Question: I'm working on application for embedded and we have 256x64 grayscale screen. Qt 5.3 perfectly renders on that screen with -platform linuxfb option. Obviously, we save every pixel of space, so I faced with trouble: Qt Designer adds excess 1 pixel spacing for every layout element deeper in hierarchy. So they accumulate for the most deep widgets. More precisely, for some reason child element of layout components gets coordinates (1,1) relative to parent. So, it's true for every widget except for root widget. Picture below demonstrates accumulated spacings (thin and thick red lines), and (1,1) coordinates of the very first child widget.

I believe it's Qt behavior itself, not just Qt Designer issue (not tested yet). But I can't work further even if it's shown in Designer only: I need to have pixel-exact view while designing.
Of course, every spacing and margin of every component in form set to 0.
Manual coordinates assigning (from code) eliminates the problem of course, but I need to generate code by uic.
So, my question is: how to avoid such spacings? Fixing Qt core sources can be (hard) option too, since anyway we recompile Qt for the project.
<URL>
Thanks.
Ilia.
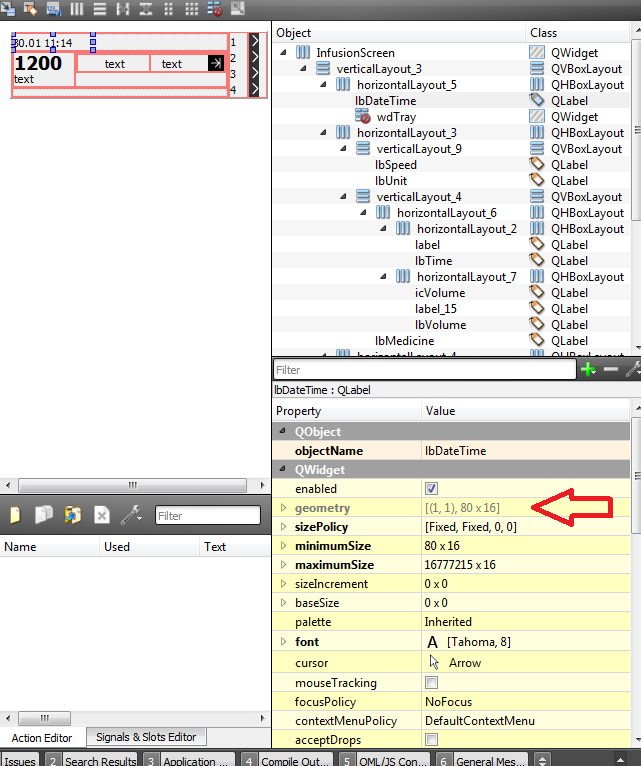
Answer: If you select , you can see that the geometry is not actually used for widgets which are inside a layout. So the numbers you see in the Property Editor are purely informational and have no relevance to the eventual code that is generated from the ui file (which is why they are greyed out).
The one pixel offset is there because Qt Designer needs space to draw the red boxes around layouts. They have to be be represented , so I don't see how this can be avoided given the way Qt Designer currently works. If you want a more accurate reprentation of the final results, I suppose you will have to show a preview.
There is a facility in that allows you to specify device profiles (which determine things like style, font, and screen resolution). This will add a new entry to the menu, which should allow you to refine the accuracy of the previews even further.